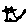
Label: cat